Question: '''
<li>
<a href="about_us.php">
About us
</a>
</li>
'''
this is my code and about_us.php is fully supported by wordpress but when i click in about us button then say page not found

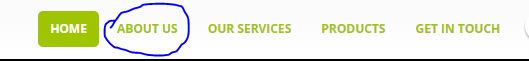
Answer: To create a new Page, log in to your WordPress installation with sufficient admin privileges to create new articles. Select the Administration > Pages > Add New option to begin writing a new Page.
For More details refer the below links
<URL>
<URL>